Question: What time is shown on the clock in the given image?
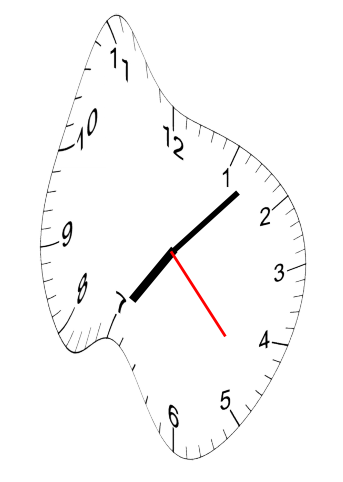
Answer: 07:07:23